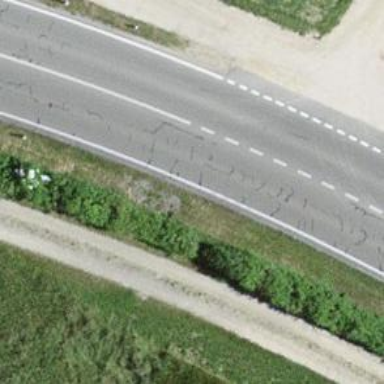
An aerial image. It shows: Hedge barrier.